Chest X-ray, PA view. Patient: 46 years old, sex F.
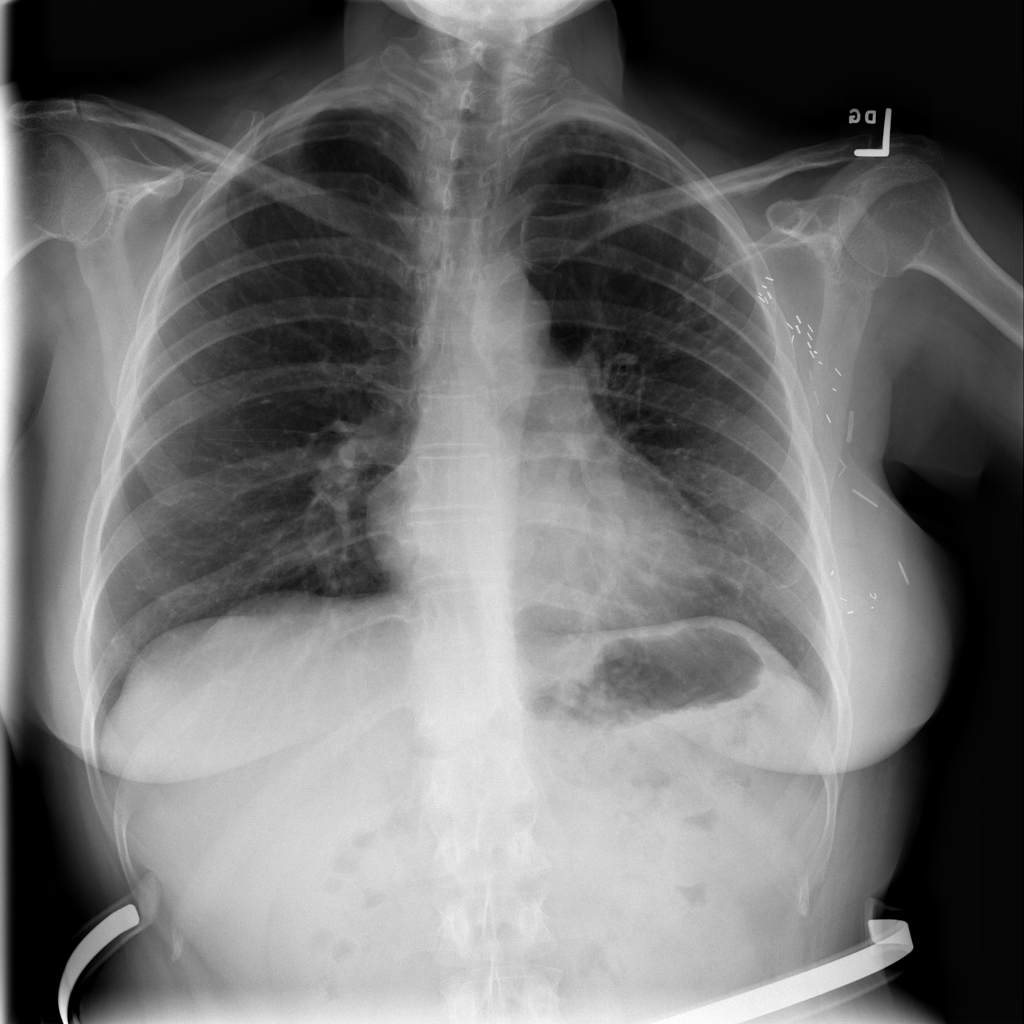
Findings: Infiltration